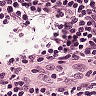
Metastatic tissue present: no